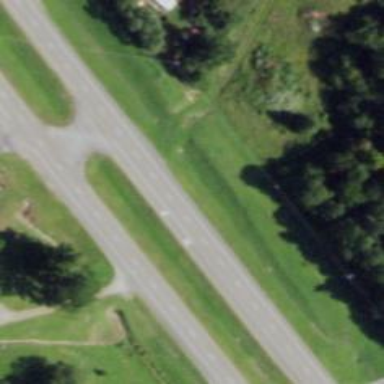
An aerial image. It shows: Primary highway with dual carriageway surfaced with asphalt.